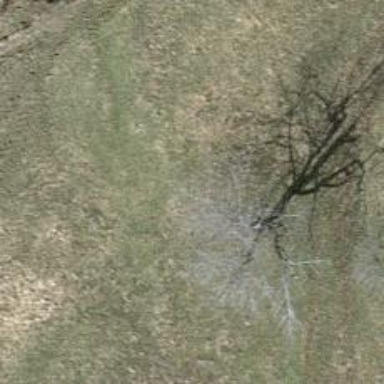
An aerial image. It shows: Single tag "natural: tree."